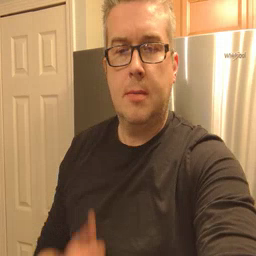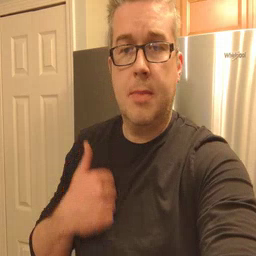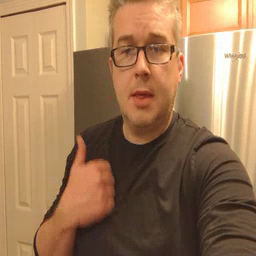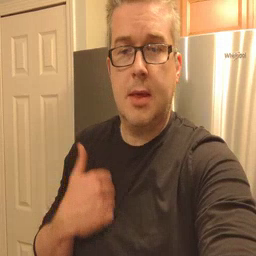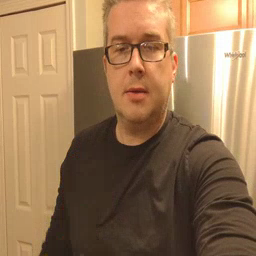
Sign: bath